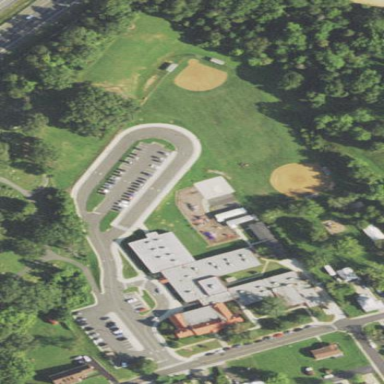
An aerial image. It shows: School.